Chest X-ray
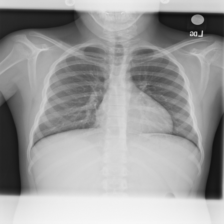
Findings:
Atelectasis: negative
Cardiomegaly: negative
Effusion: negative
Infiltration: negative
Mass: negative
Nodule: negative
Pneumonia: negative
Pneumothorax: negative
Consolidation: negative
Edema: negative
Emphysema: negative
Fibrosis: negative
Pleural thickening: negative
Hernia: negative